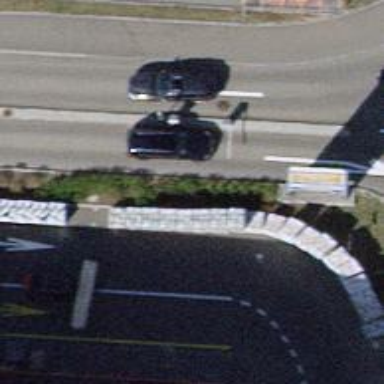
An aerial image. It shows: Lift gate barrier.